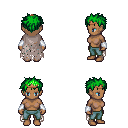
a pixel art fantasy rpg character, female body template, human, dark skin, gray tattered cape, teal pants, green bedhead hairstyle, bronze tiara, white cloth bracers, four views (front, back, left, right), 2x2 character sprite sheet, small pixel art, hard edges, no anti-aliasing